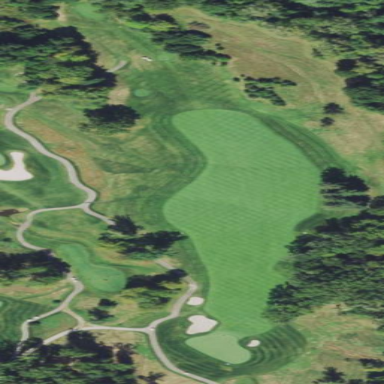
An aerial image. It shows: Golf rough area.